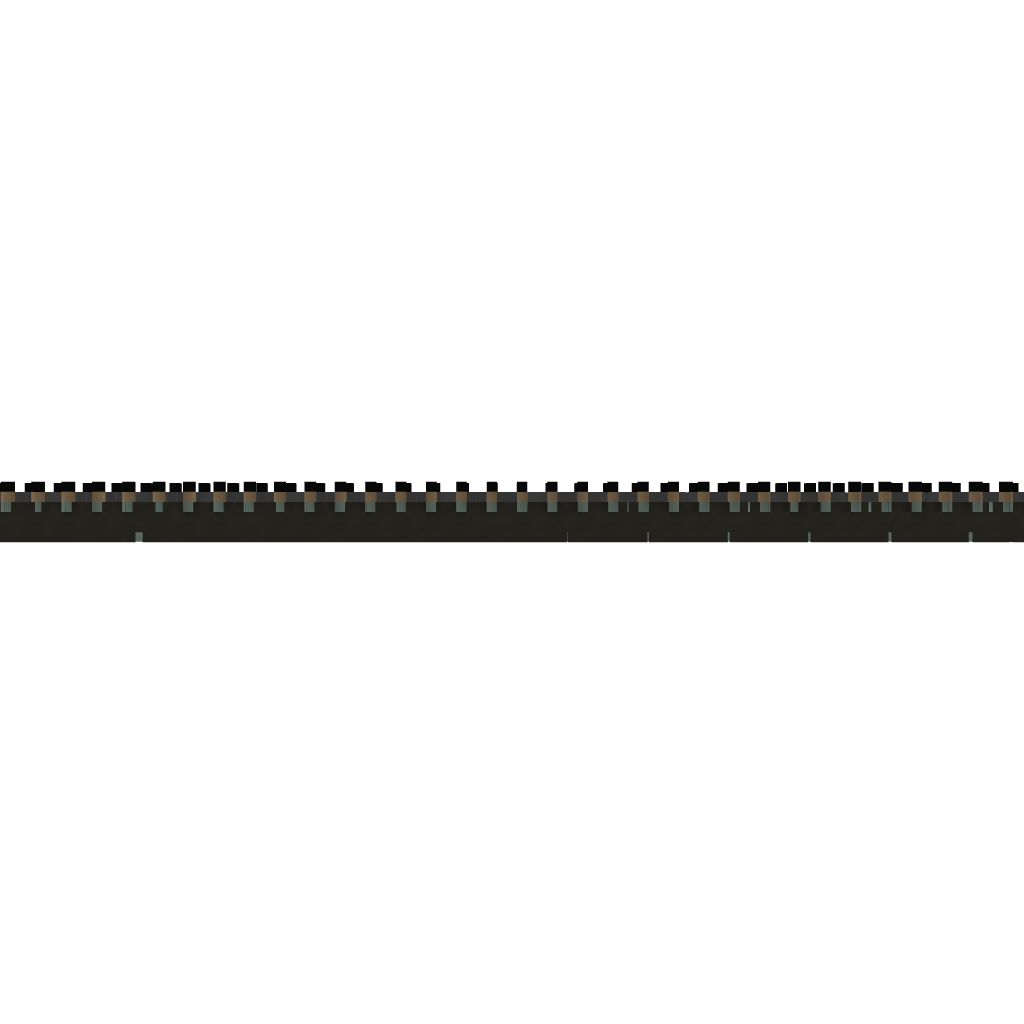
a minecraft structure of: Ancient Walkway(straight With Sewer)